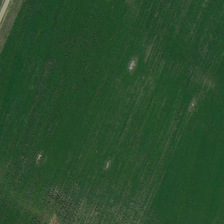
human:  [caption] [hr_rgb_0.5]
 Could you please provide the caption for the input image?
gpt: the bare road next to a meadow .

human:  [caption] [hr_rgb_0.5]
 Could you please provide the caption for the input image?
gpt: a large area of grass is grown on the land .

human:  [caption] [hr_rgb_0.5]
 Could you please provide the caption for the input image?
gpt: a large area of grass is grown on the land .

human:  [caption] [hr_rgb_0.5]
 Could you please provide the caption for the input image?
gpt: the bare road next to a meadow .

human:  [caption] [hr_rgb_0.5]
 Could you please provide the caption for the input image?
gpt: a large area of grass is grown on the land .